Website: apple
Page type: newsletter-management
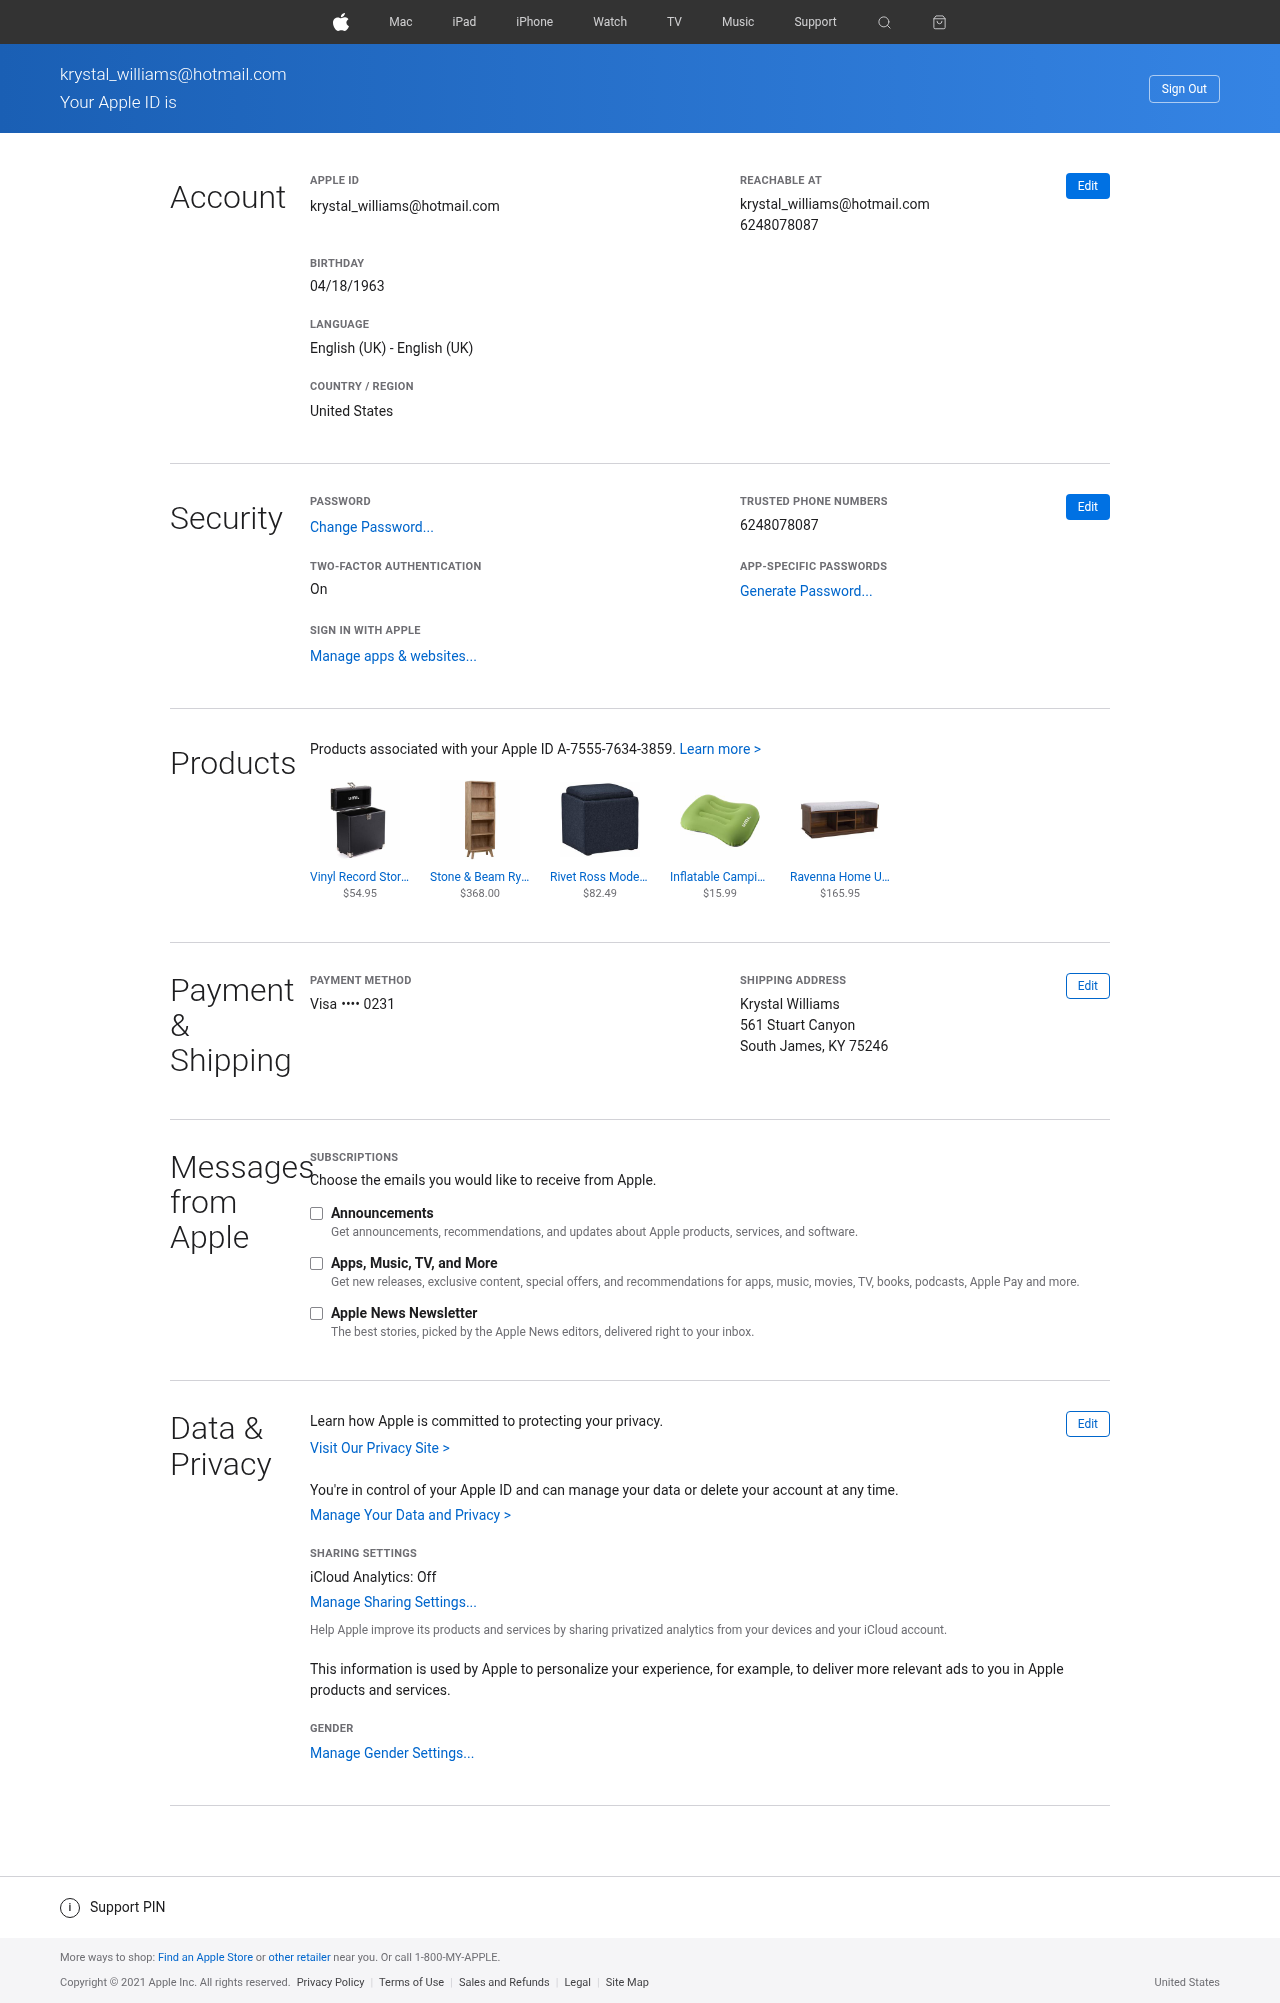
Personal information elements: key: PII_CARD_LAST4
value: •••• 0231
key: PII_CARD_TYPE
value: Visa
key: PII_CITY_STATE_ZIP
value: South James, KY 75246
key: PII_COUNTRY
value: United States
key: PII_DOB
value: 04/18/1963
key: PII_EMAIL
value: krystal_williams@hotmail.com
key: PII_FULLNAME
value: Krystal Williams
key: PII_PHONE
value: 6248078087
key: PII_STREET
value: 561 Stuart Canyon
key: PII_EMAIL2
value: krystal_williams@hotmail.com
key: PII_EMAIL3
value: krystal_williams@hotmail.com
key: PII_PHONE2
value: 6248078087
Product elements: key: PRODUCT1_NAME
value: Vinyl Record Storage Box and Holder, Portable Retro Record Album Storage Case For 25+ Albums, Vinyl
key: PRODUCT1_PRICE
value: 54.95
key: PRODUCT2_NAME
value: Stone & Beam Rylee Modern Bookcase 27.6"W x 76.8”H, Mixed Gray
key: PRODUCT2_PRICE
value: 368
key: PRODUCT3_NAME
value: Rivet Ross Modern Tweed Lift-Top Storage Ottoman Pouf, 17.7"W, Denim (Renewed)
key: PRODUCT3_PRICE
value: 82.49
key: PRODUCT4_NAME
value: Inflatable Camping Pillow, Ultralight 80 Gram, Soft Fabric, Ergonomic Design，with Storage Bag Portab
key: PRODUCT4_PRICE
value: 15.99
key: PRODUCT5_NAME
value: Ravenna Home Upholstered Entryway Cushioned Storage Bench
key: PRODUCT5_PRICE
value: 165.95